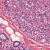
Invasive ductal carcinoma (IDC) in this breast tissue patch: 0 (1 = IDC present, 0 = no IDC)